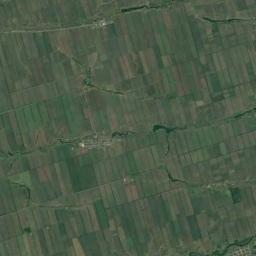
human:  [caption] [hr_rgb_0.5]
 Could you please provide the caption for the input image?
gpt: Lots of green rectangular farmlands are arranged in neat rows and some rivers go through the farmlands .

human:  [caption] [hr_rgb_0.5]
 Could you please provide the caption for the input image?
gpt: There are some deep green and light green rectangular farmland .

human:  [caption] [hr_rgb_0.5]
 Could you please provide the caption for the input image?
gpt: Many dense, neatly arranged dark green, light green and brown mixed rectangular farmlands of different sizes .

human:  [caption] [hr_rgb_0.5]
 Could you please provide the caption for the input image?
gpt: There are many neat rows of rectangular farmlands .

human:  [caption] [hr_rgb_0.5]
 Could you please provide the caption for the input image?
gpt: There are many green rectangular farmlands and some brown ones .